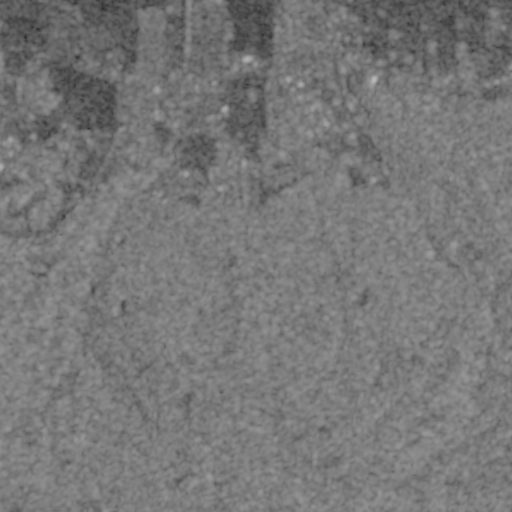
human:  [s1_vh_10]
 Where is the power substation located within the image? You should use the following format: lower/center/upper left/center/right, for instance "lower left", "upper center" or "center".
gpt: The power substation is located in the upper center of the image.
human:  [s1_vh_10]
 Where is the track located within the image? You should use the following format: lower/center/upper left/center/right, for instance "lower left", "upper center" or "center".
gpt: There is no track in the image.

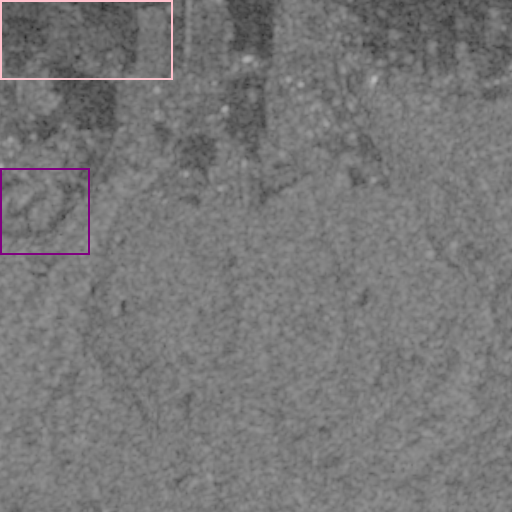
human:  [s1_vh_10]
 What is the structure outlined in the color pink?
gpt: The structure outlined in pink is a crop field.
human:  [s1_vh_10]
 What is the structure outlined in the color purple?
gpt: The structure outlined in purple is a park.
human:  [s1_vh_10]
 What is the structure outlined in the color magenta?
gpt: There is no magenta outline.